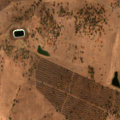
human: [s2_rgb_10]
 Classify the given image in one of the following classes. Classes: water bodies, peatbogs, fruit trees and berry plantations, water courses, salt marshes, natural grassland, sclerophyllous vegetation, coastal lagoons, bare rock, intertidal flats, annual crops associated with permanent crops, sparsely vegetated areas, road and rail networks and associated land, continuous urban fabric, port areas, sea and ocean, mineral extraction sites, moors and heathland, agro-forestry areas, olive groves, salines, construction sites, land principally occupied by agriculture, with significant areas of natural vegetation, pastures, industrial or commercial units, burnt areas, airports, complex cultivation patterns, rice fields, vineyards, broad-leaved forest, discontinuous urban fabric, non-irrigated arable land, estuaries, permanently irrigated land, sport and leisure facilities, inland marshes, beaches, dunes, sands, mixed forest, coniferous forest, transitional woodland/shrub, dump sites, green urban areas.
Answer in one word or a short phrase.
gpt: non-irrigated arable land, pastures, agro-forestry areas, transitional woodland/shrub